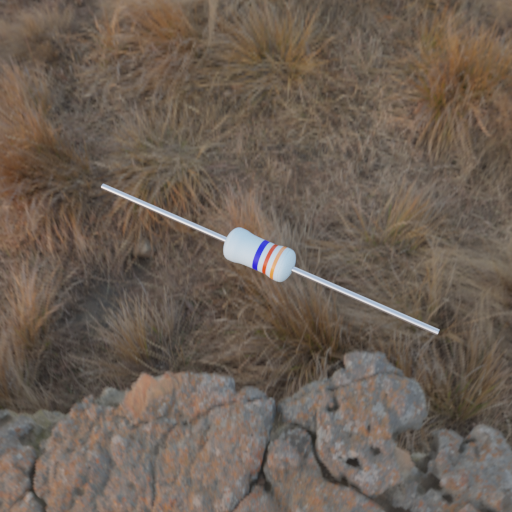
Resistor colour bands (in order): blue, red, orange